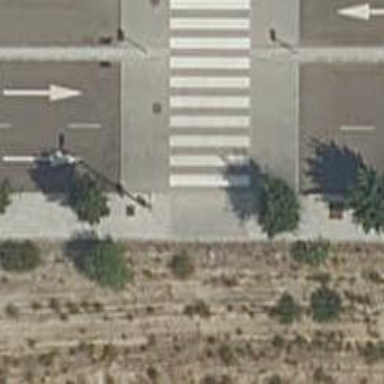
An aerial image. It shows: Table-style traffic calming feature.